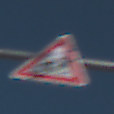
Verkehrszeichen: RadverkehrLinks
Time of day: Midday
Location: Outdoor (Nature)
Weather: Clear
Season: NotSpecified
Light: Natural